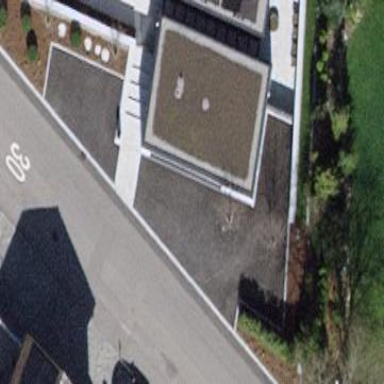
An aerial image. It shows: Garage.